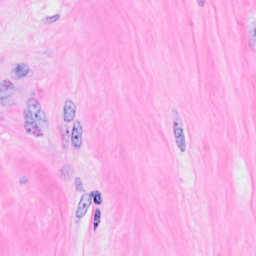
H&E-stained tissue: Breast